Interaction volume radius: 5 \u00c5
Interaction volume height: 10 \u00c5
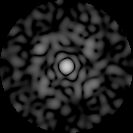
Disorder parameter: 0.799